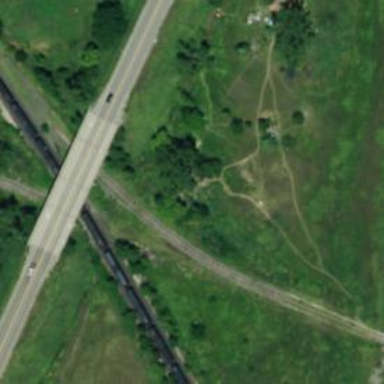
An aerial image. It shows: Disused railway.